Question: I'm building an App using Java/Eclipse, and my app contains a custom Event and Listener, which means I have defined the interface, Event, Event source(the class who triggers the Event), Event Handler(the class who "implements" the interface and handles the Event) in my Android project. It works fine in my own app.
However, I want to make my source code into a .jar so that other source project can import it. What I'm trying to do is making the project which imports my .jar can see and "implements" my interface, then receive the Event and handles the Event from my .jar with its own method .
I don't know how to do this and if there's any simple sample code or a guide I will be very appreciated.

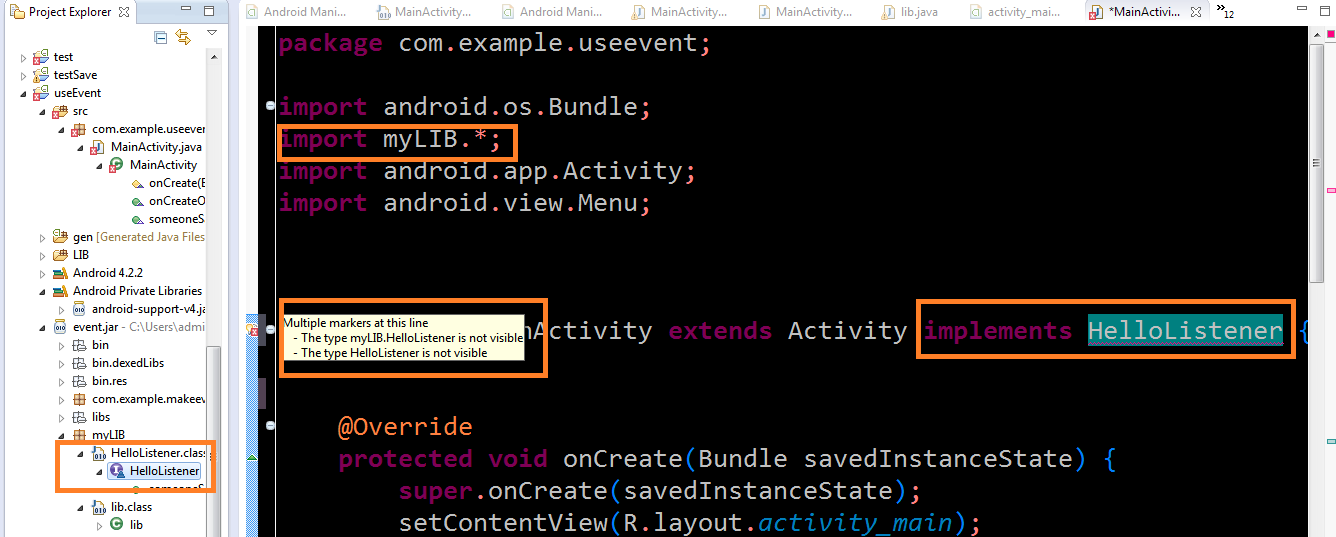
Answer: try: right click your project --> export --> Java --> JAR file